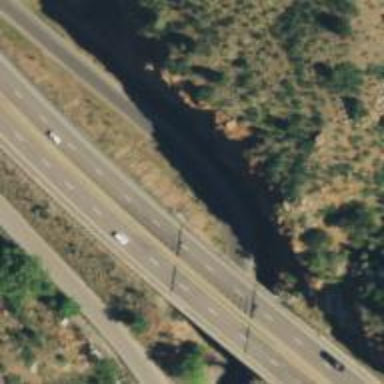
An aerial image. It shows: Trunk link highway.